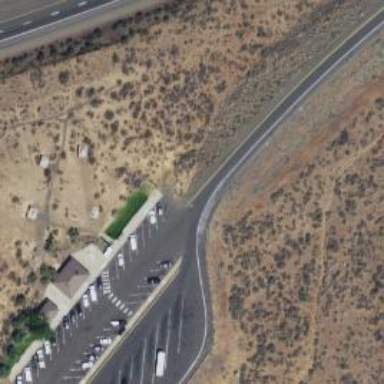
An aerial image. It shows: Service road leading to rest area.